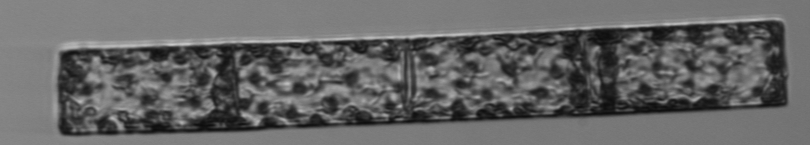
Label: Guinardia_flaccida